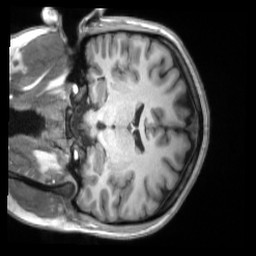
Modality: T1w
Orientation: coronal
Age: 24
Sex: female
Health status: ill
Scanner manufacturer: siemens
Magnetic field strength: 3 T
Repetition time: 2.2 s
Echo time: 0.00157 s